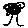
Label: tree